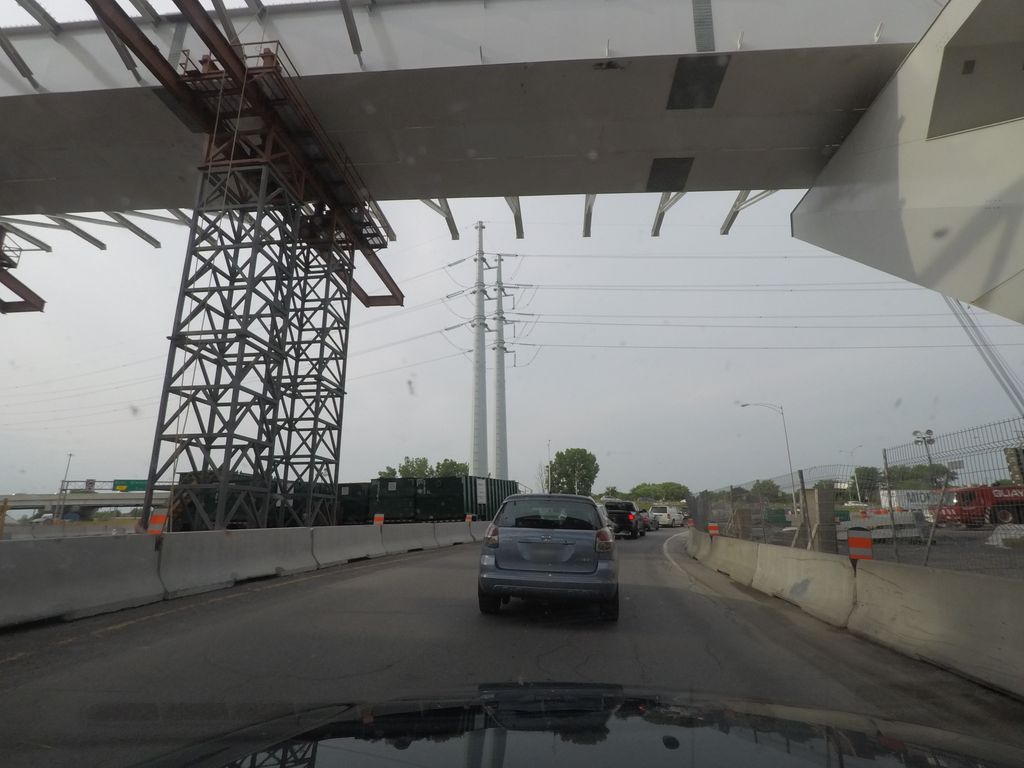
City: montreal